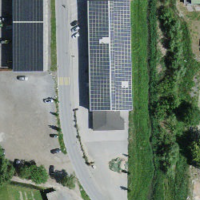
EUNIS habitat code: 56
Species observed at this site:
Colias croceus